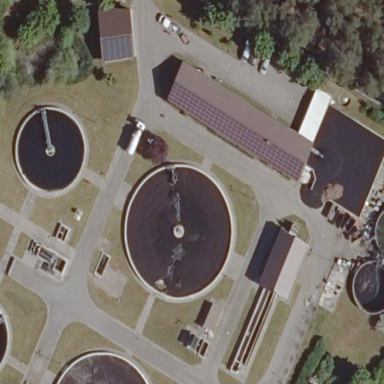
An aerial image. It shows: Wastewater basin surrounded by water.